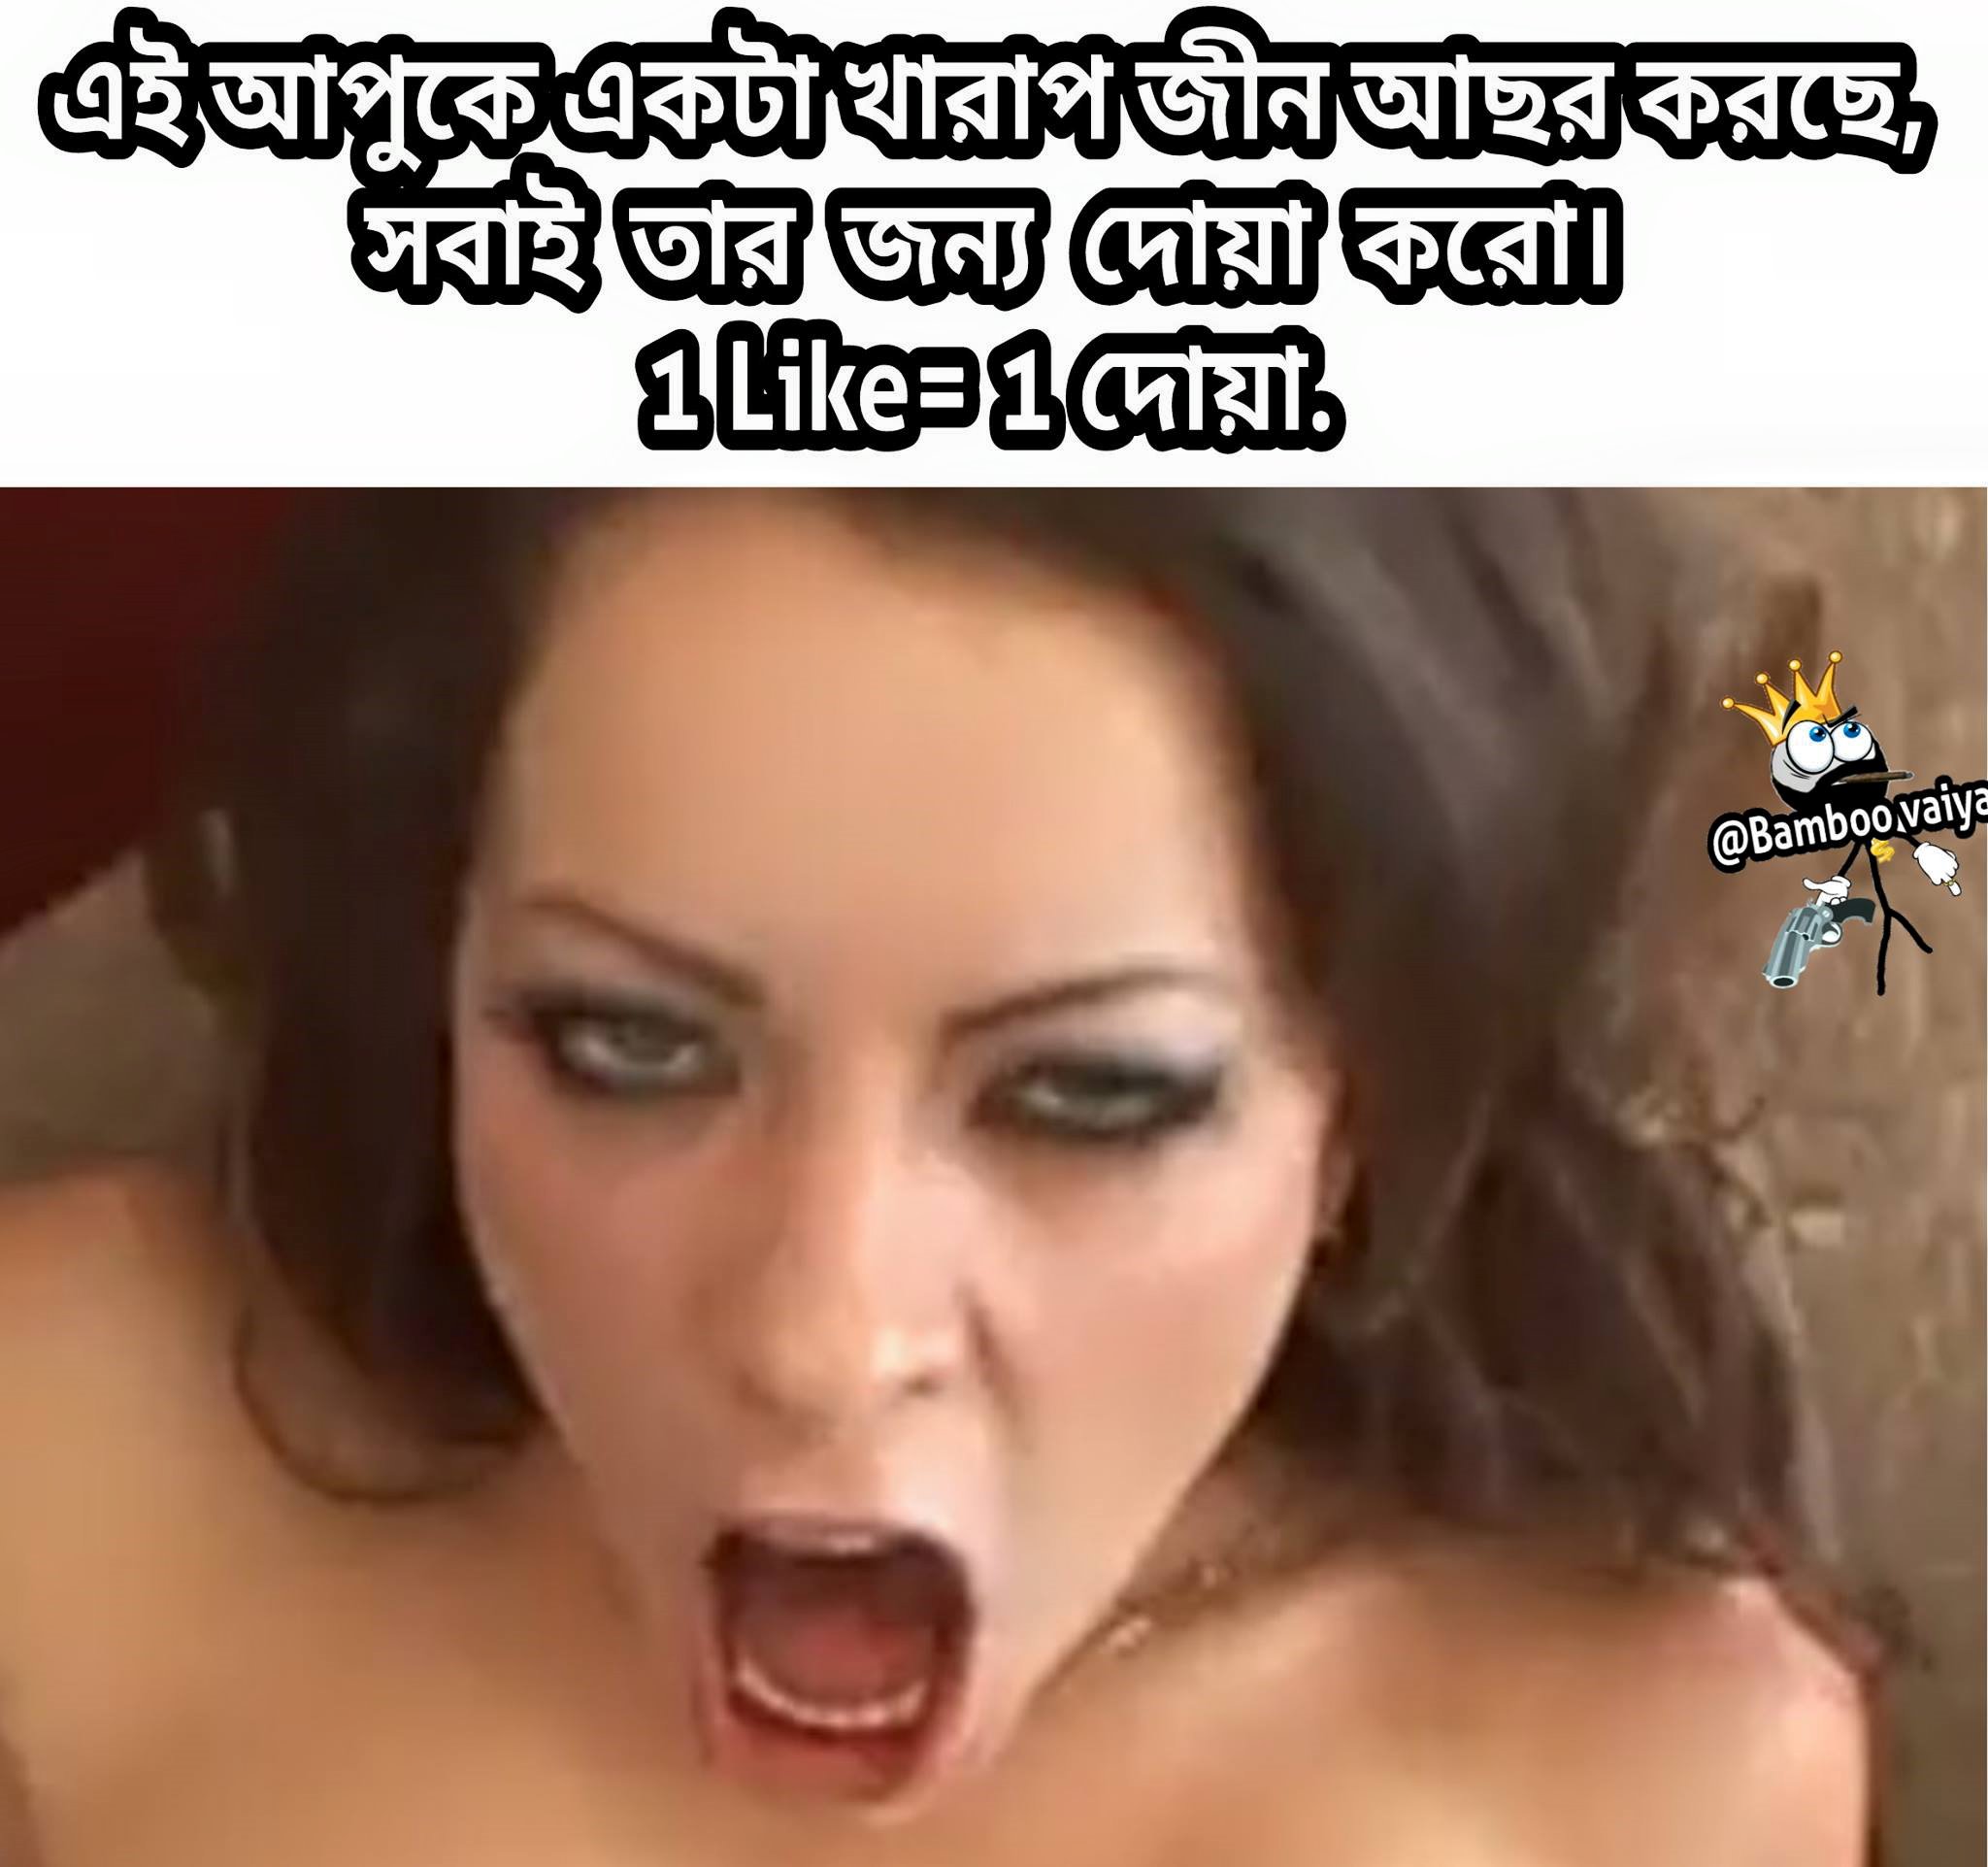
Text: এই আপুকে একটা খারাপ জীন আছর করছে, সবাই তার জন্য দোয়া করো ।   1 Like = 1 দোয়া
Label: Hate
Hate category: Personal Offence
Targeted group: Individual